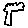
Label: tree